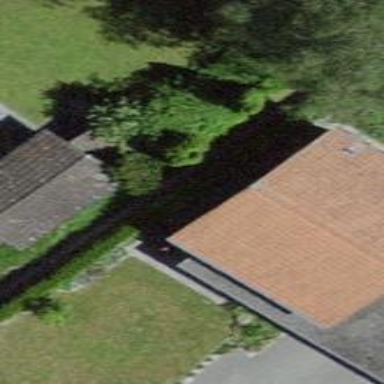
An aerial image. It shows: Garage.